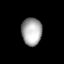
Tissue: lung
Cell type: Endothelial cells
Senescence score: 0.5686
Nuclear area (px): 553
Mean DAPI intensity: 167.702